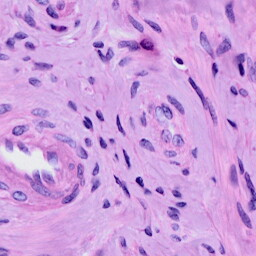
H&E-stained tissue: Cervix